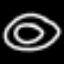
Label: donut